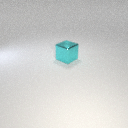
large cyan metal cube